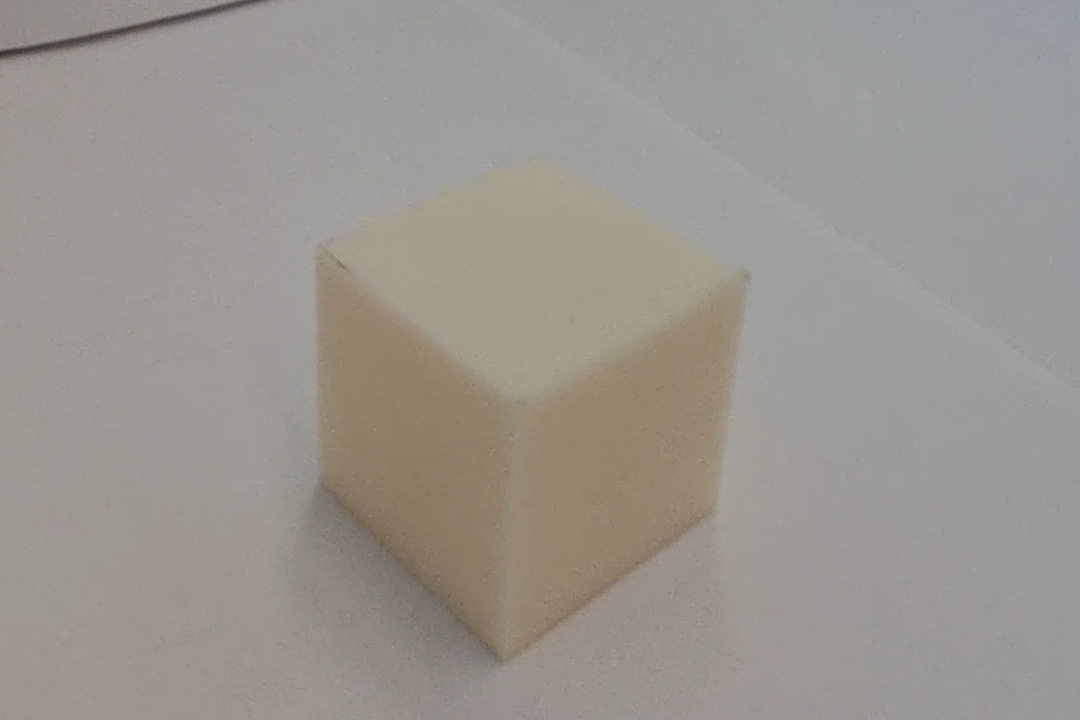
Label: Cuboid